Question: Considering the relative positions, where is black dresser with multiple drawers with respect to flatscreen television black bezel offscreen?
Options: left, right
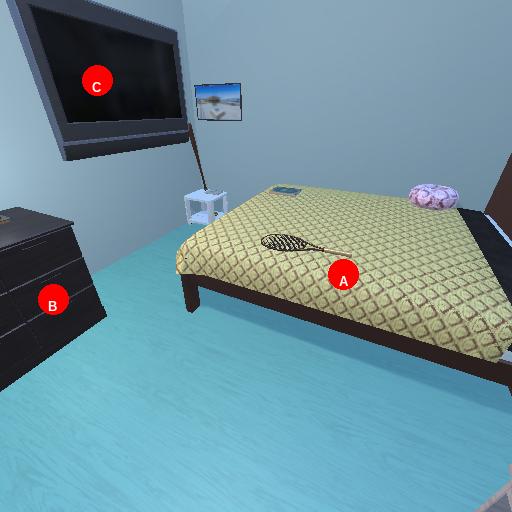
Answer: left